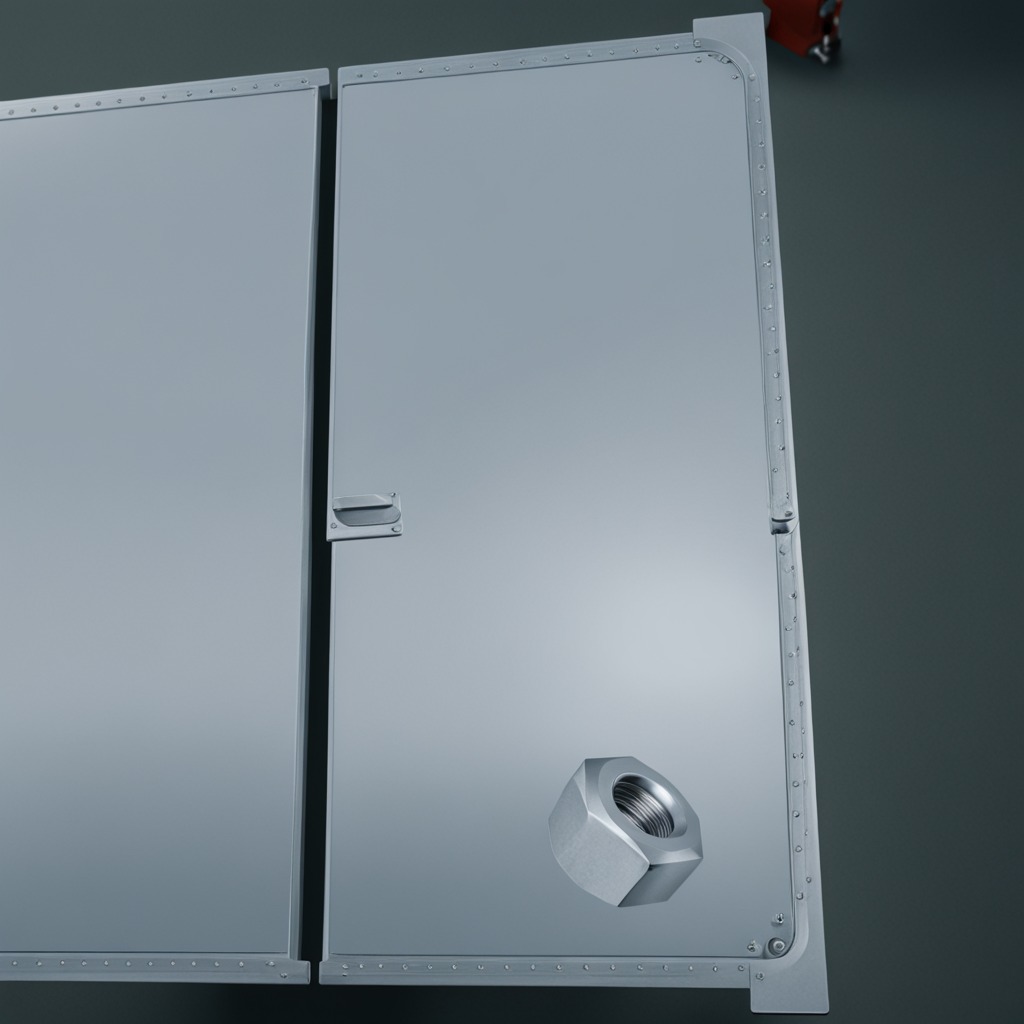
A metal nut is lying on the toolbox surface in an airplane hangar workshop.